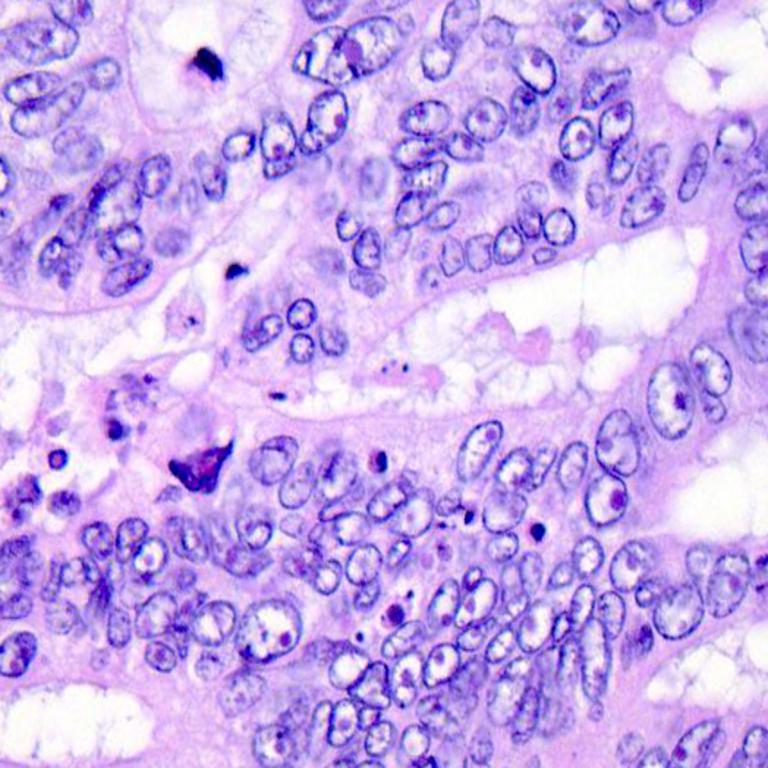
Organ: colon
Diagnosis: adenocarcinomas